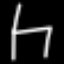
Label: chair